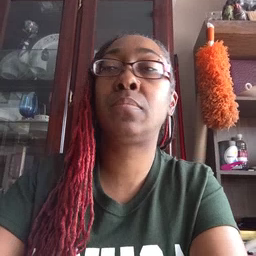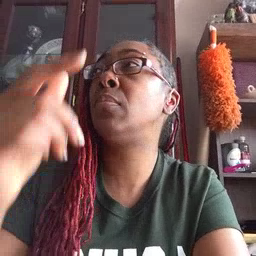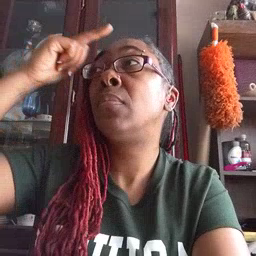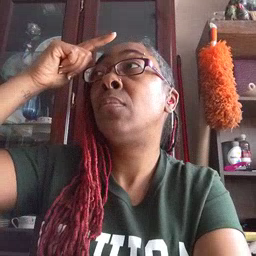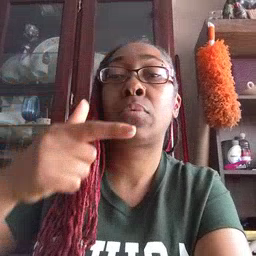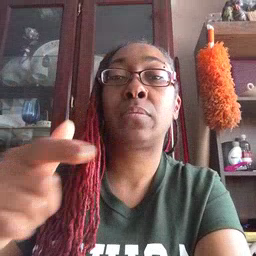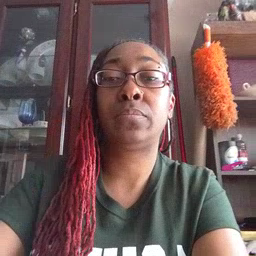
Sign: brother